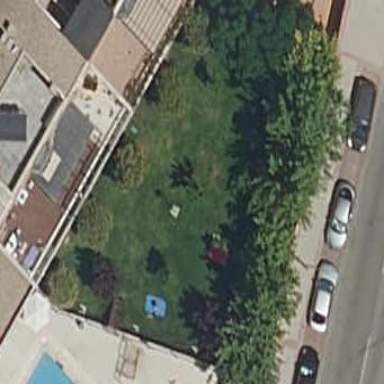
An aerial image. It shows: Garden that is leisure land.